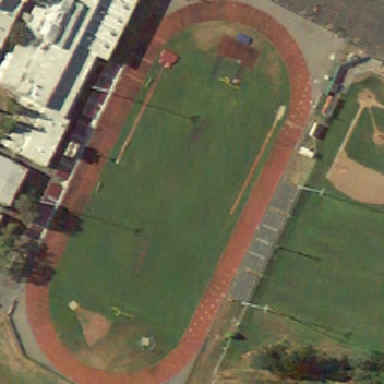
There is a playground between the baseball ground and the big building .